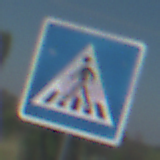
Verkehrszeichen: FussgaengerueberwegRechts
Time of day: MorningAfternoon
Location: Outdoor (Special)
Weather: Clear
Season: NotSpecified
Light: Natural